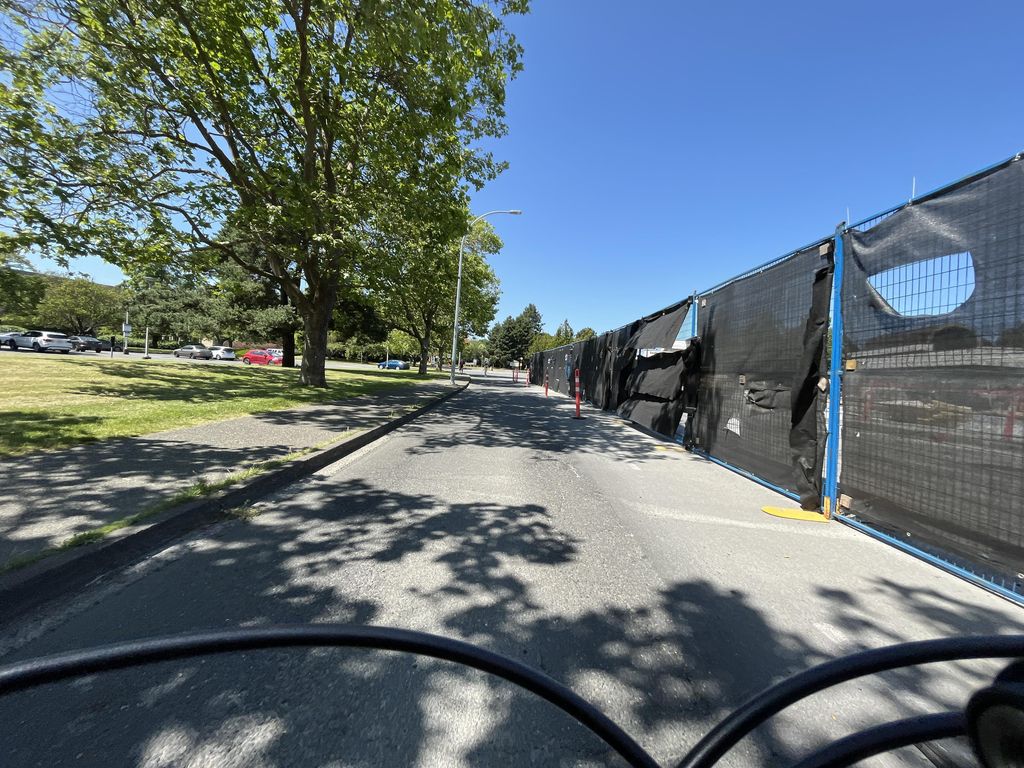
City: victoria